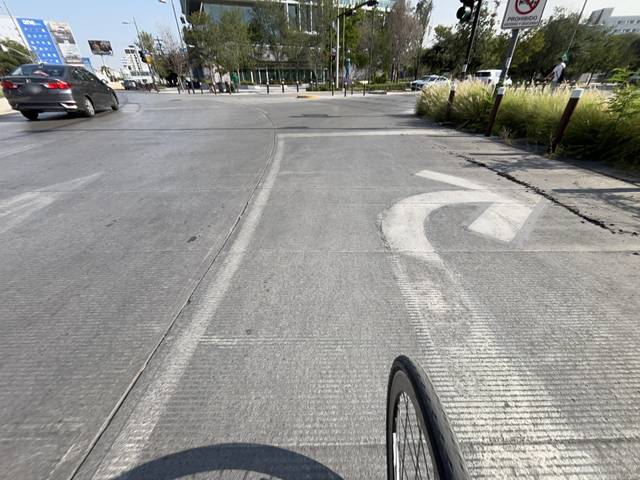
Region: Mexico
Coordinates: 25.651, -100.292